Interaction volume radius: 5 \u00c5
Interaction volume height: 10 \u00c5
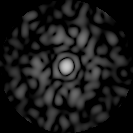
Disorder parameter: 0.814